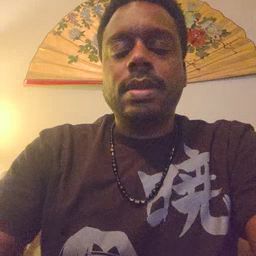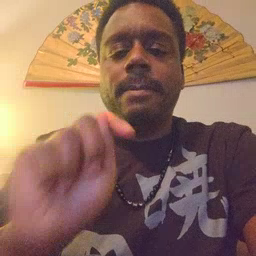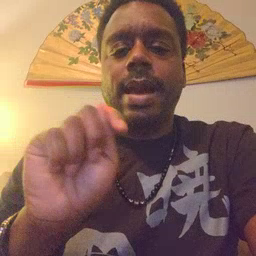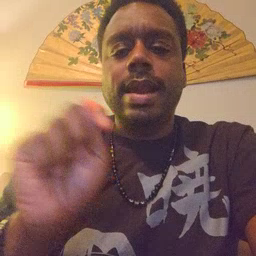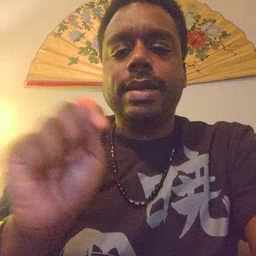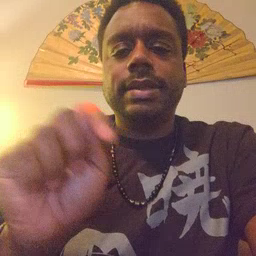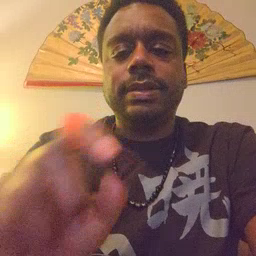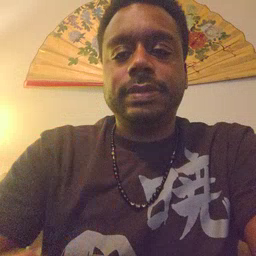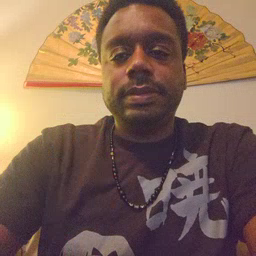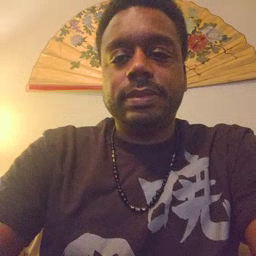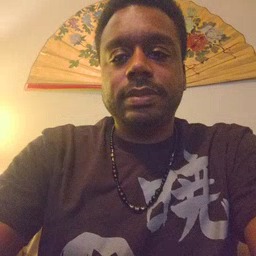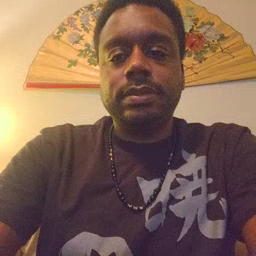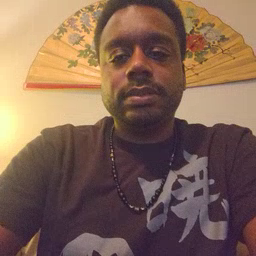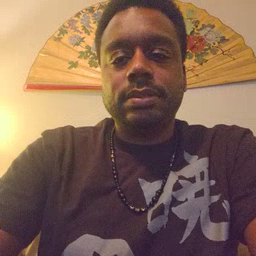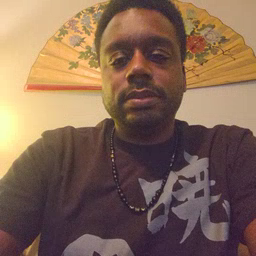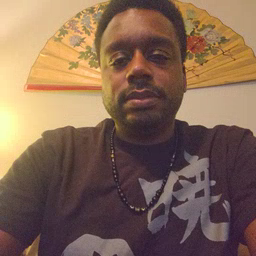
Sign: potty